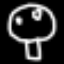
Label: mushroom